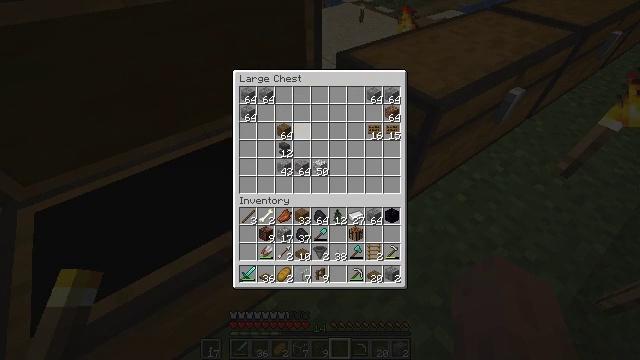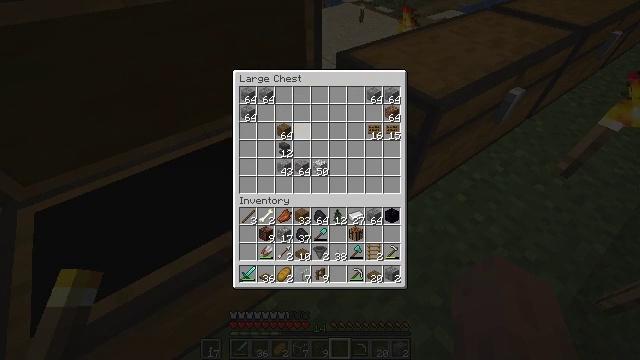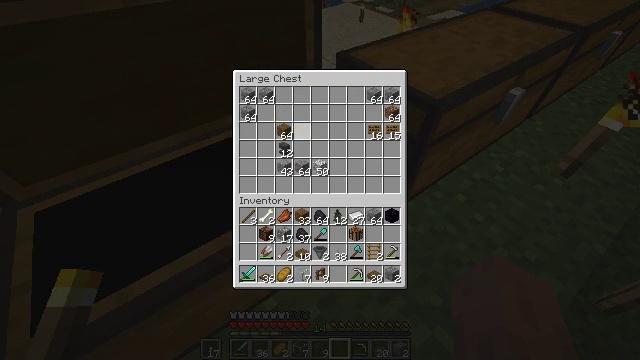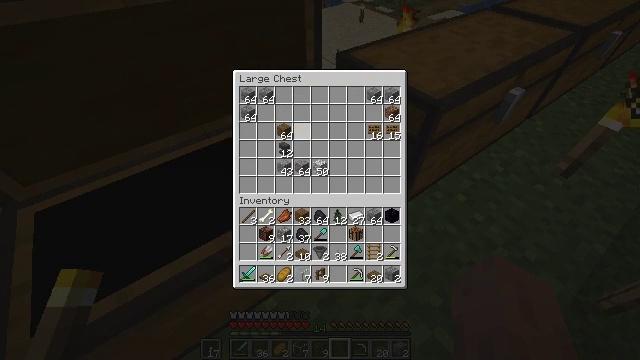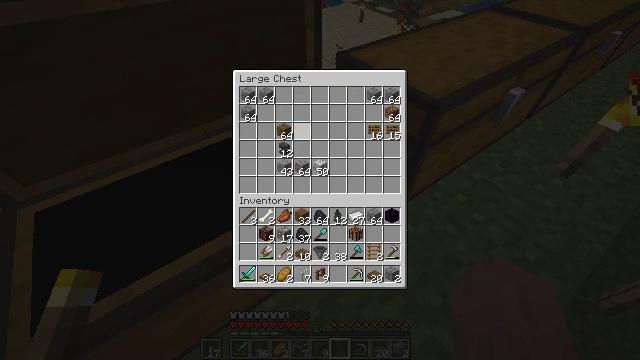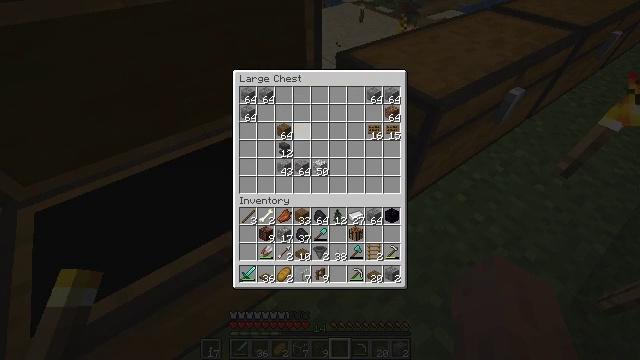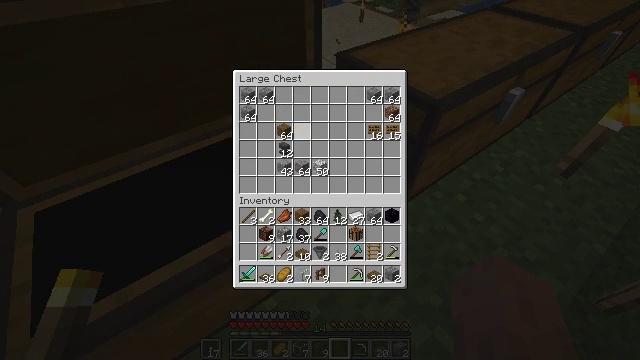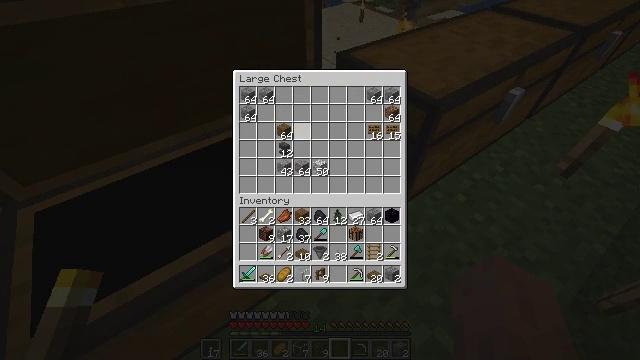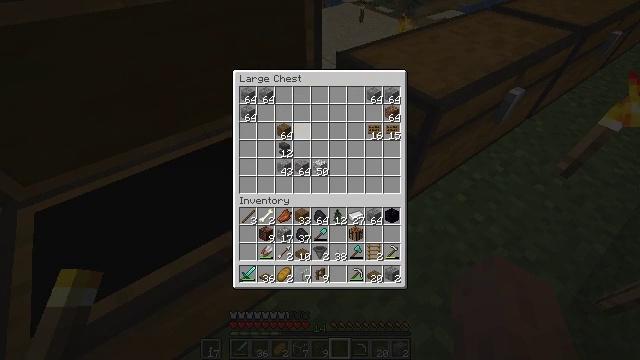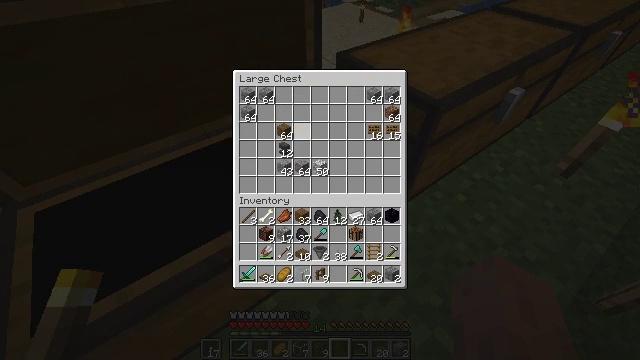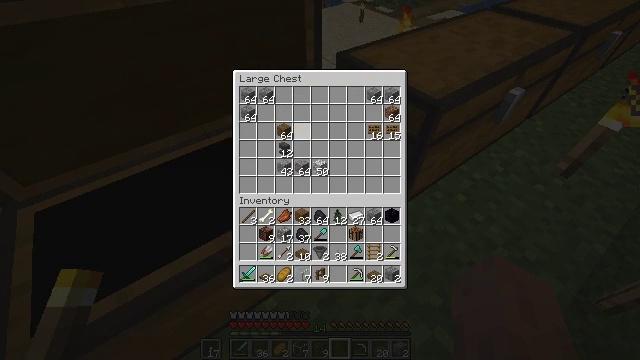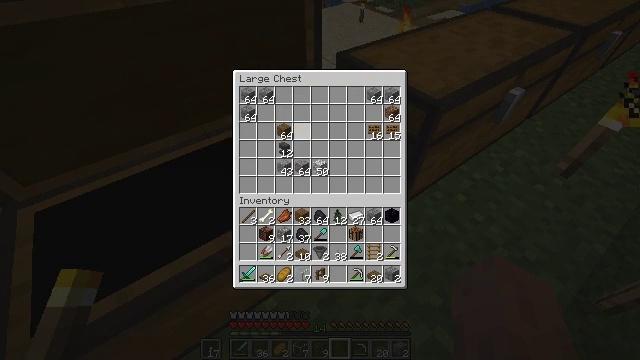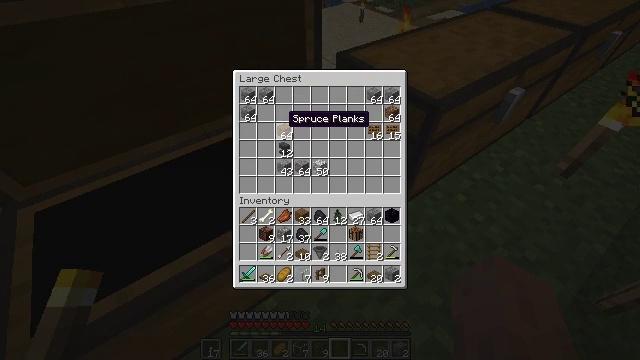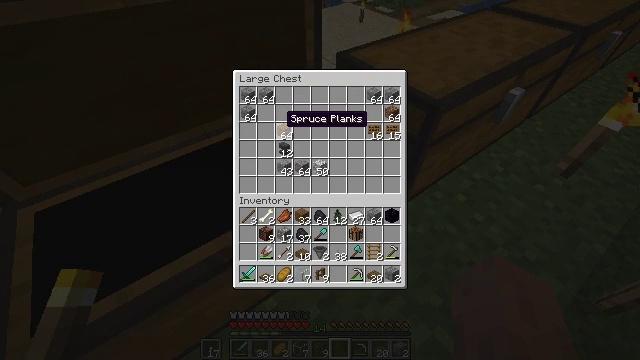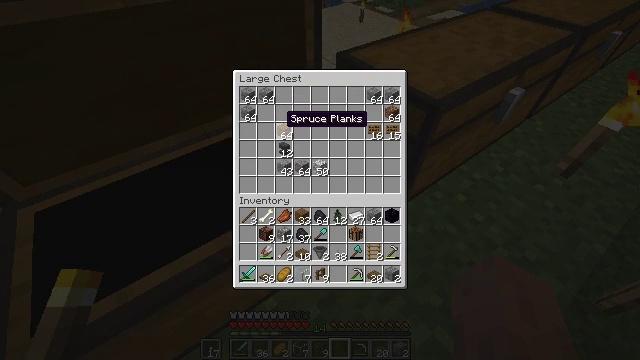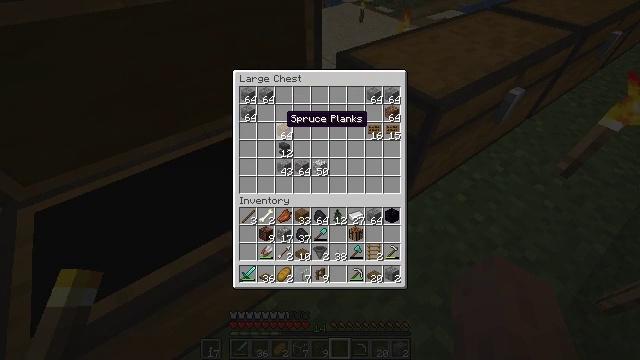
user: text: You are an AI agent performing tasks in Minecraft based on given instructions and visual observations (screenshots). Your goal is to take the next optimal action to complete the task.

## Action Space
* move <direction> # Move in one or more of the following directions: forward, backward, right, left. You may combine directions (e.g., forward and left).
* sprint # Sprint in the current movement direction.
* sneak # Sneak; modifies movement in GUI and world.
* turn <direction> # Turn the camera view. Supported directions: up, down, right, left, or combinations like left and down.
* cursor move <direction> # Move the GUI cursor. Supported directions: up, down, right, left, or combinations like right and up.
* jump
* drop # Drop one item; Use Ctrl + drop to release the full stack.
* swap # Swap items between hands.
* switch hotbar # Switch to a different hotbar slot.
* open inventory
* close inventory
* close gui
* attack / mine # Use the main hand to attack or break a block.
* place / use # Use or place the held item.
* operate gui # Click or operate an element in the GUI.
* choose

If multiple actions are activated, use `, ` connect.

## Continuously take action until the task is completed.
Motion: motion action
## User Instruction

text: Arrange stone bricks to craft stone brick stairs.
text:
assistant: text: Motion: sneak
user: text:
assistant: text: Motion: sneak
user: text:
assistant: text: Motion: sneak
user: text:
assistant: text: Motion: sneak
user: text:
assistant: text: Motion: sneak
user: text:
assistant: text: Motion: sneak
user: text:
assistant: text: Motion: sneak
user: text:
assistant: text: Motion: sneak
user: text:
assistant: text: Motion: sneak
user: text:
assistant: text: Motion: sneak
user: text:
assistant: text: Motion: sneak, cursor move left
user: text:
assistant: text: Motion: sneak, cursor move left
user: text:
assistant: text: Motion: sneak
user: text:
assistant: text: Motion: sneak
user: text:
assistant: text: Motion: sneak
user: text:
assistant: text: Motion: sneak
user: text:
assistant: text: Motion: sneak
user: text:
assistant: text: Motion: sneak
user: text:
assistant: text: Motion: sneak
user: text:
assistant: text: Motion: sneak
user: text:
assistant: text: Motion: sneak
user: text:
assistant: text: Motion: sneak
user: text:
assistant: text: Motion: sneak
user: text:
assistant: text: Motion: sneak
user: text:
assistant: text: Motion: sneak
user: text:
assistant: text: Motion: sneak
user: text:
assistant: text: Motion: sneak
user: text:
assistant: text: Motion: sneak
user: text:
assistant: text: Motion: sneak
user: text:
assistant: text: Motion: no_op